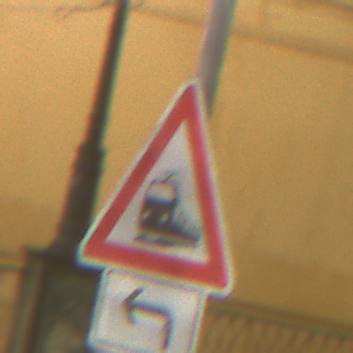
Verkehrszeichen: Bahnuebergang
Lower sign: RichtungsangabeDurchPfeile2
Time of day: Night
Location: Outdoor (Urban)
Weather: PartlyCloudy
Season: NotSpecified
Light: Artificial